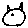
Label: cat